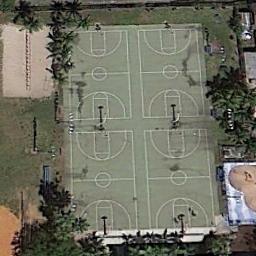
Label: basketball_court